Chest X-ray. View position: AP
Patient age: 13
Patient sex: F
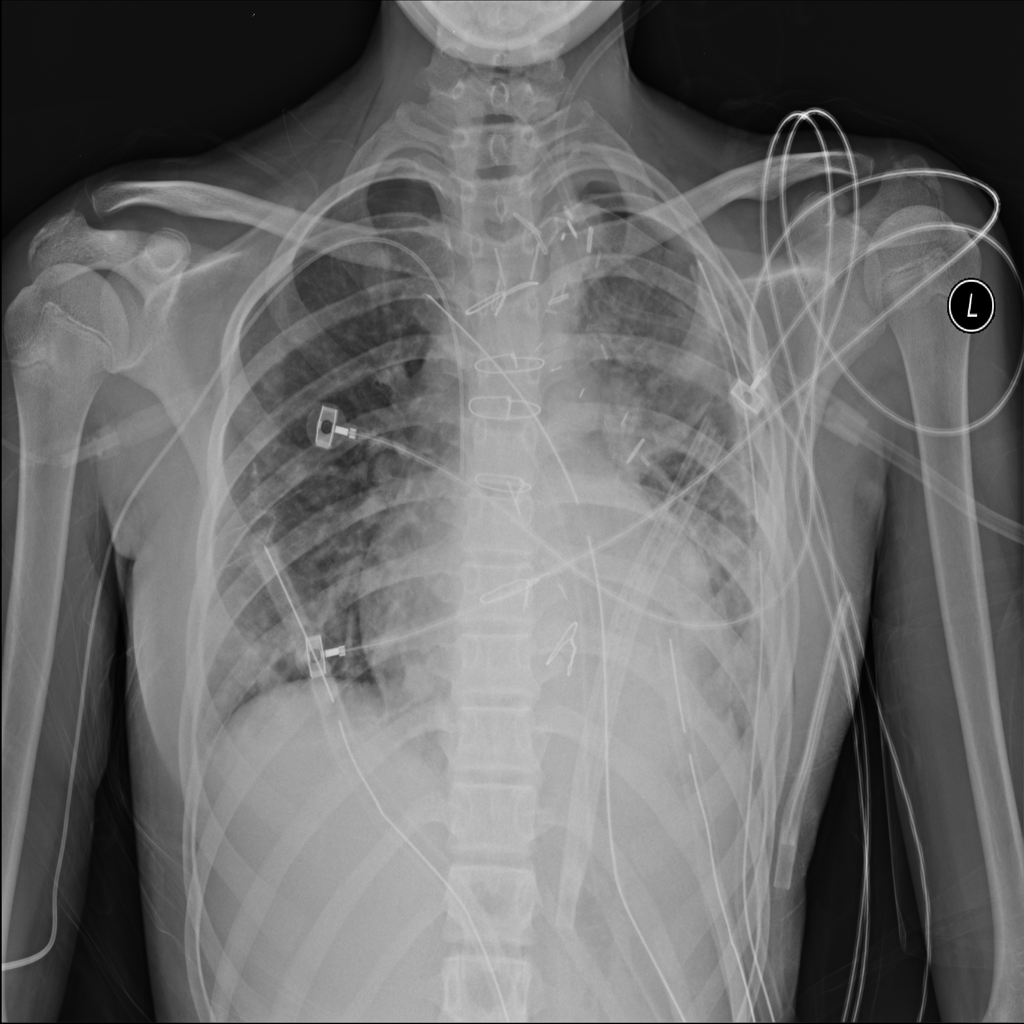
Finding: Pneumothorax